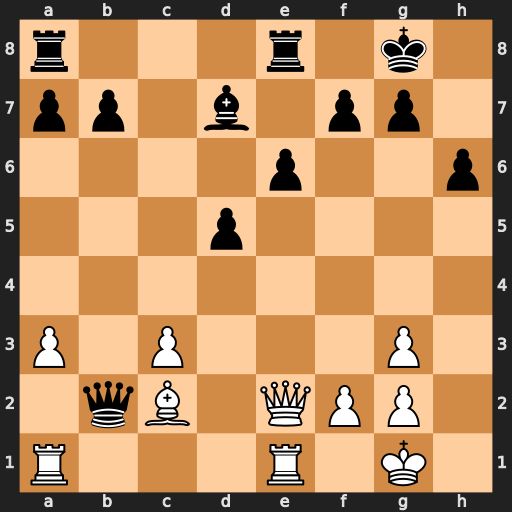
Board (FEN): r3r1k1/pp1b1pp1/4p2p/3p4/8/P1P3P1/1qB1QPP1/R3R1K1
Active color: w
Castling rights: -
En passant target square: -
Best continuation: Bh7+ Kxh7 Qxb2